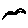
Label: bird